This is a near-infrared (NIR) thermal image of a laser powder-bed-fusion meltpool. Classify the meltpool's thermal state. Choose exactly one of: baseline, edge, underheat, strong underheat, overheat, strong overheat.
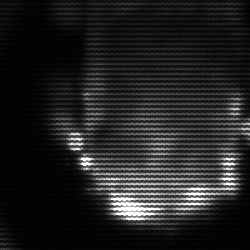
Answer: baseline